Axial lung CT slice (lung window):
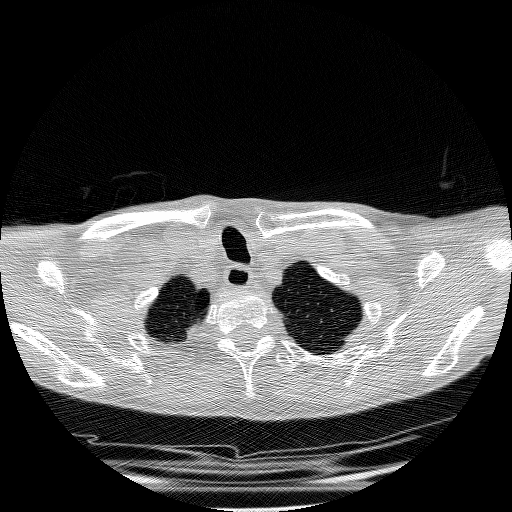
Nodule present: no